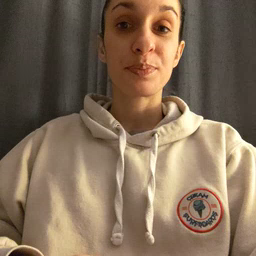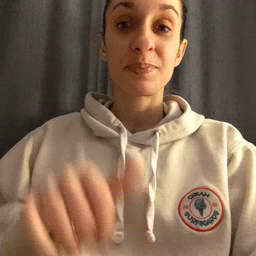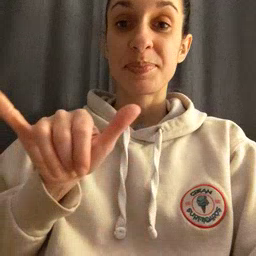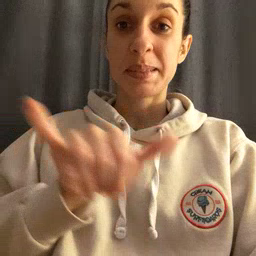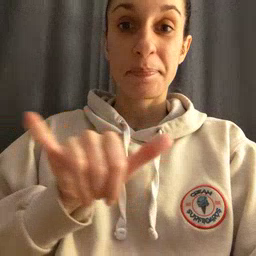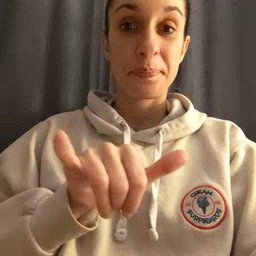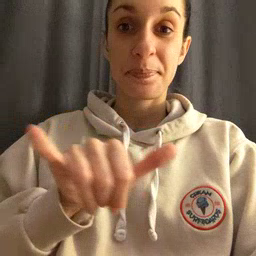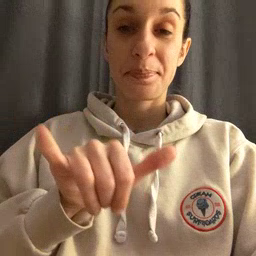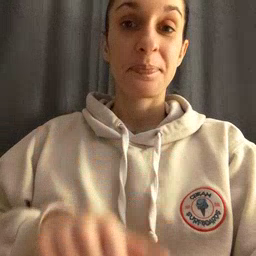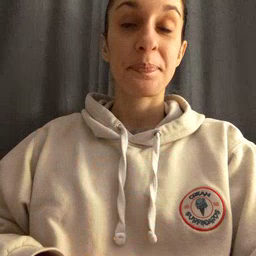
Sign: same